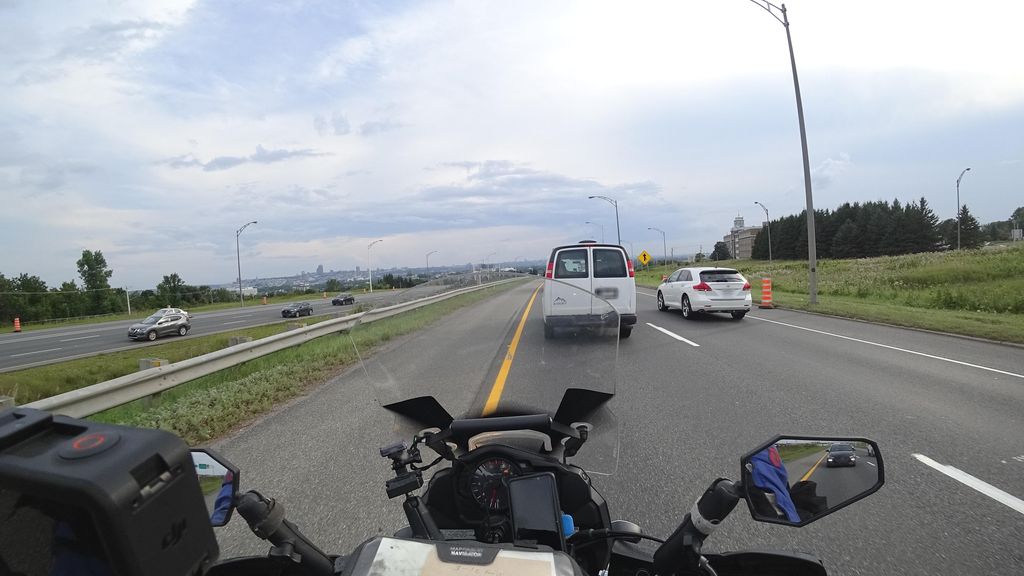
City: quebec_city